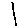
Label: line